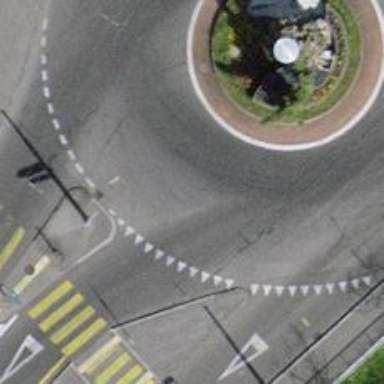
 featuring roundabout. The presence of trolley wires indicates electric trolleybuses operating in the area."